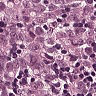
Metastatic tissue present: yes